Question: I'm developing an AngularJS project and I'm working with an external Symfony REST api. However, my requests are blocked by Angular/JS. I did some research and added following lines to the config section of my app:
'''
angular
.module('appName', [
....
])
.config(['$routeProvider', '$httpProvider', function($routeProvider, $httpProvider) {
$httpProvider.defaults.useXDomain = true;
delete $httpProvider.defaults.headers.common['X-Requested-With'];
..
'''
However, firebug still throws an error: Cross Origin request blocked ..
When I look into the 'NET' tab of firebug, this is what I get:

Any thoughts on this problem?
Thanks in advance.
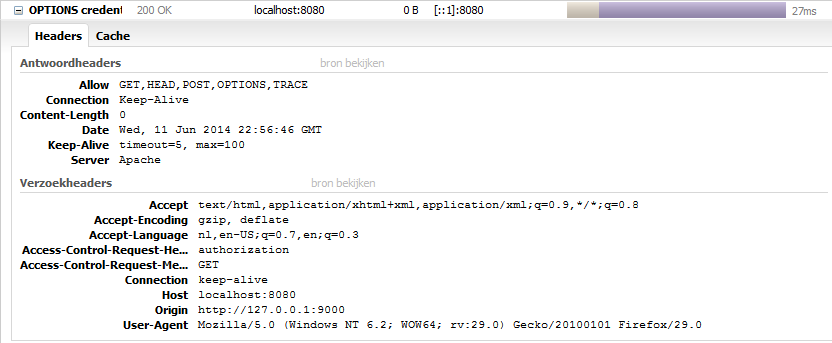
Answer: Looks like your symfony2 application returns inappropriate CORS headers in OPTIONS request response...
I am using symfony2 in conjunction with angularjs in few projects, and there is nothing special on angular side to make it work.
To return proper CORS headers I am using <URL> in my symfony2 app.
There is configuration from dev server:
'''
nelmio_cors:
defaults:
allow_credentials: false
allow_origin: []
allow_headers: []
allow_methods: []
expose_headers: []
max_age: 0
hosts: []
paths:
'^/api/':
allow_origin: ['*']
allow_headers: ['X-Requested-With','Content-Type','Authorization']
allow_methods: ['POST', 'PUT', 'GET', 'DELETE']
allow_credentials: true
max_age: 3600
'''